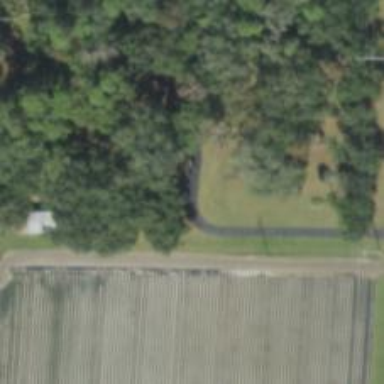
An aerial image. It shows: Driveway leading to service road.